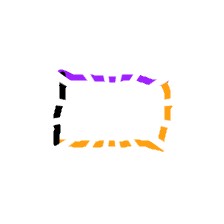
Shape: rectangle